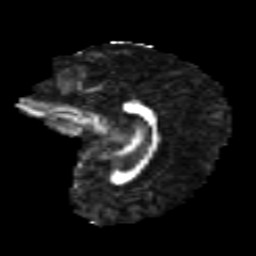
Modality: FA
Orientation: sagittal
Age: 16
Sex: female
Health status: ill
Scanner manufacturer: ge
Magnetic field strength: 3 T
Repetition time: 6.776 s
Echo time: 0.0794 s